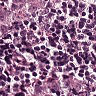
Metastatic tissue present: yes